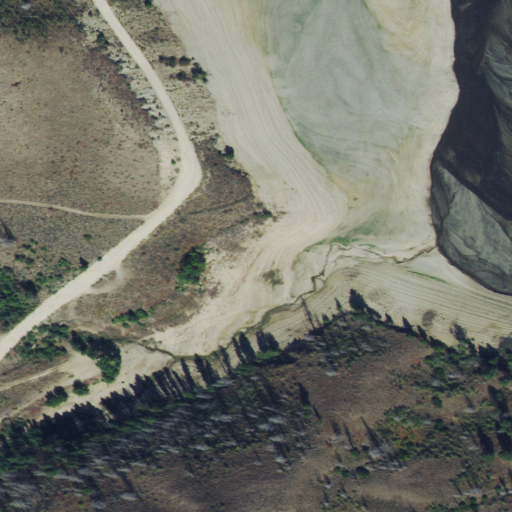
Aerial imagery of valley in Idaho named Sloans Gulch containing grassland, shrub, herbaceous wetlands, open water, and evergreen forest